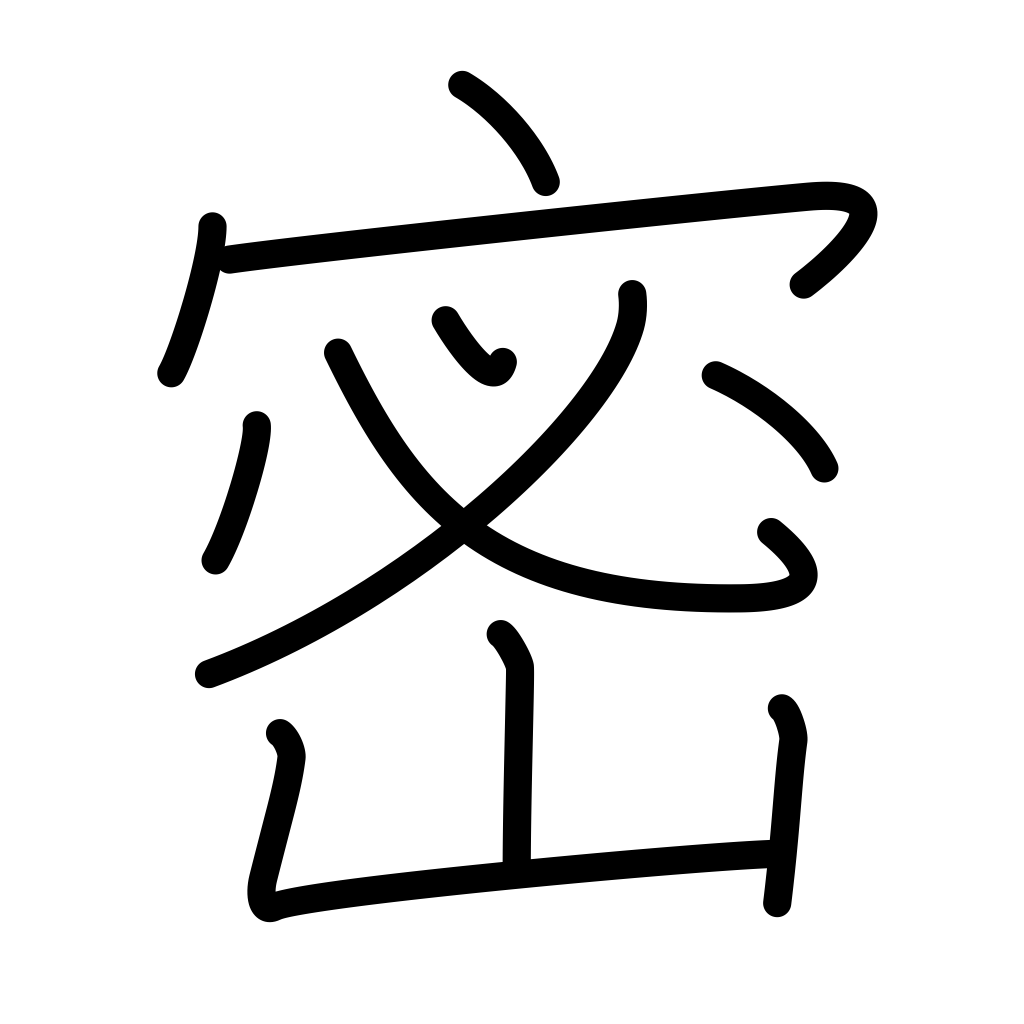
Meaning: secrecy, minuteness, carefulness